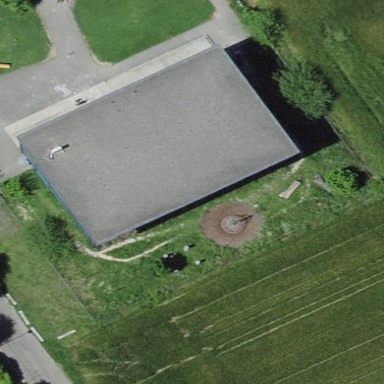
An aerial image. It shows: School building.